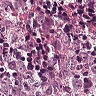
Metastatic tissue present: yes